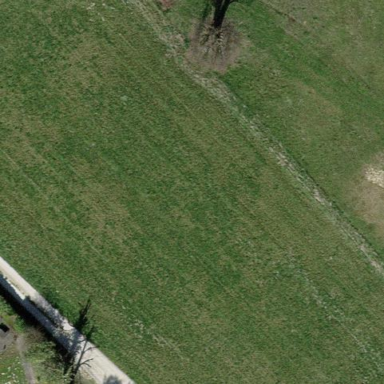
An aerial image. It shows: Beautiful meadow.